Interaction volume radius: 5 \u00c5
Interaction volume height: 30 \u00c5
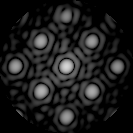
Disorder parameter: 0.07352